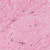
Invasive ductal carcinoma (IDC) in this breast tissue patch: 0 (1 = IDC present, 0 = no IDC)